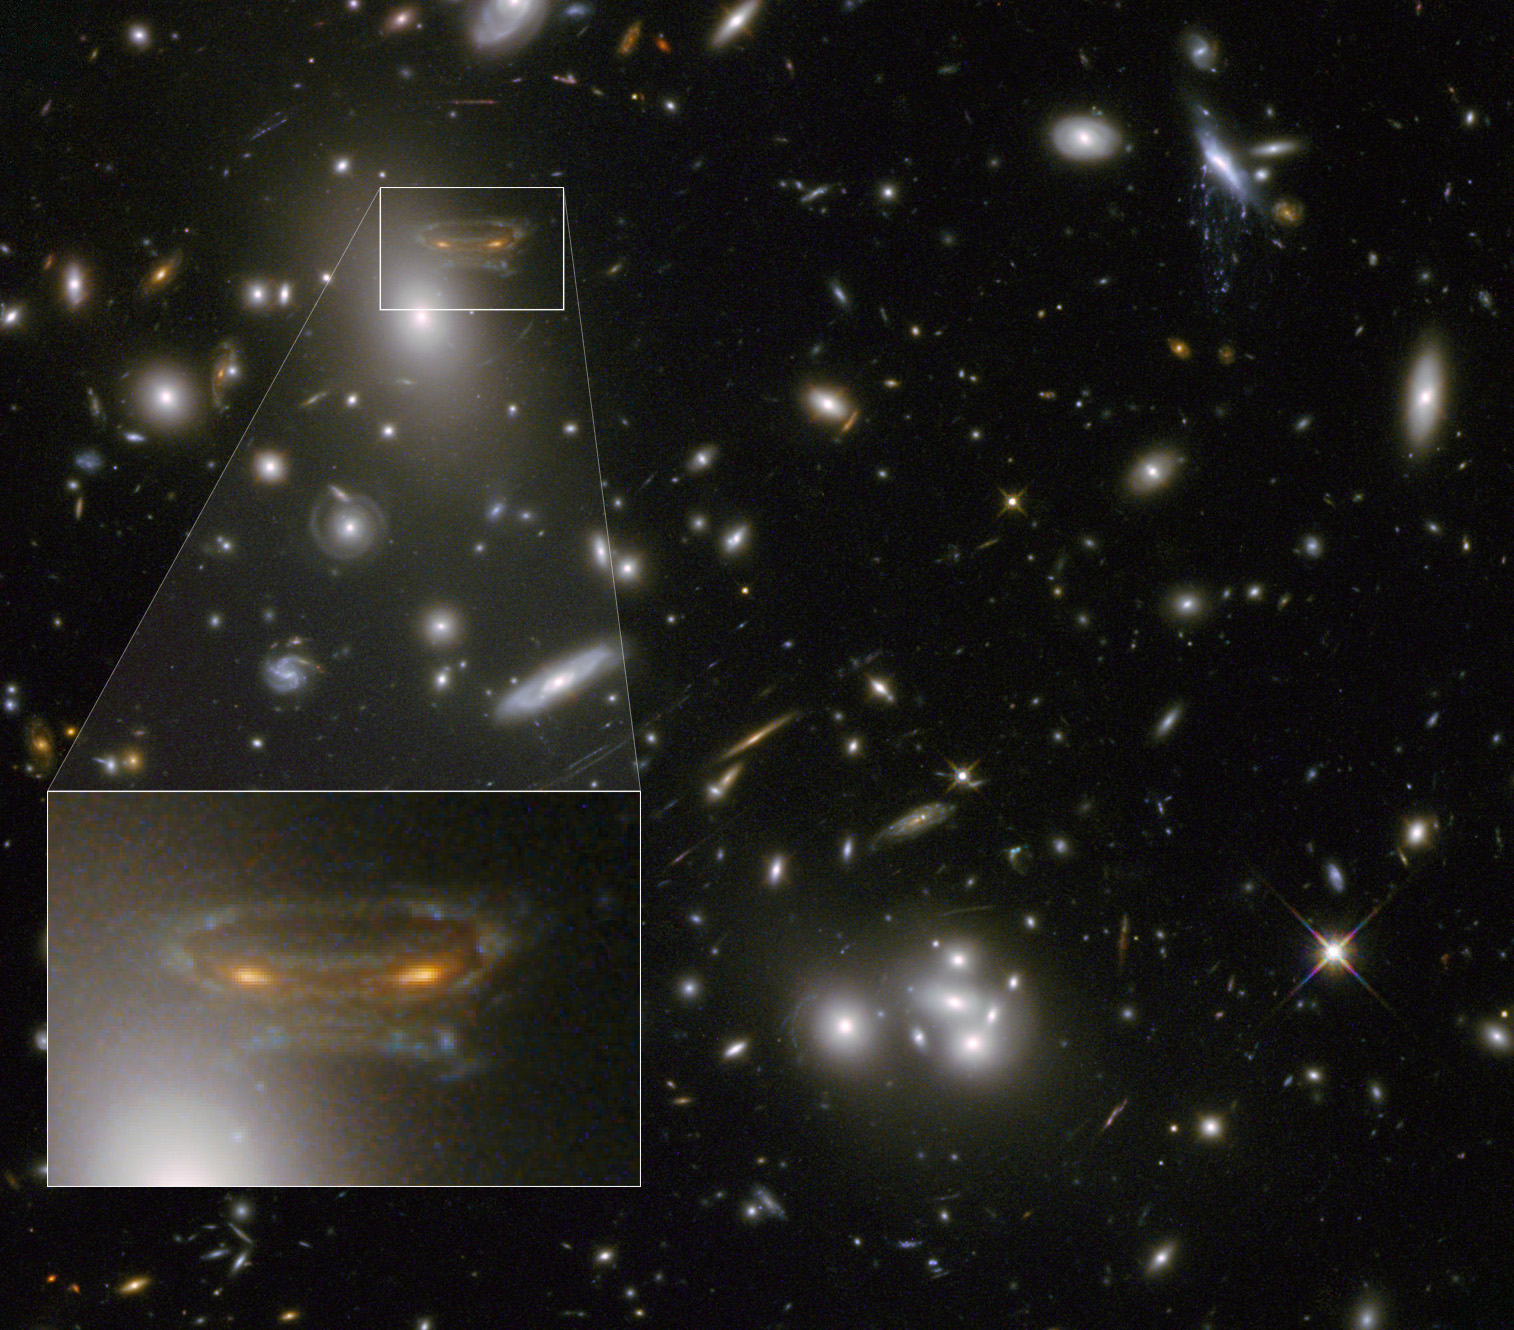
Hubble Nabs Space Invaders? Hubble Nabs Space Invaders?, space, spaceinvaders, nasa, hubble